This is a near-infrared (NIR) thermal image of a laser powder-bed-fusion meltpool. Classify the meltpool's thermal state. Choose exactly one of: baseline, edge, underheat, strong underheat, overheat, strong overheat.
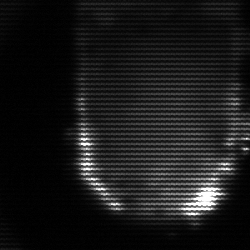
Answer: baseline